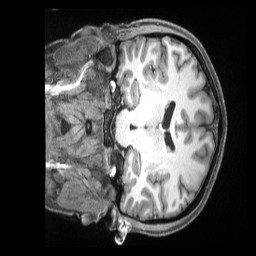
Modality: T1w
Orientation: coronal
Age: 26
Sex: female
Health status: ill
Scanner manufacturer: siemens
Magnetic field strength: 3 T
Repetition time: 2.5 s
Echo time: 0.00181 s